Question: I'm trying to set up a WPF DataTemplate that will be used for 'Line' ('System.Windows.Shapes.Line') objects.
From a default .NET 4 WPF Application, I set my Window xaml to:
'''
<Window x:Class="WpfTestDataTemplates.MainWindow"
xmlns="http://schemas.microsoft.com/winfx/2006/xaml/presentation"
xmlns:x="http://schemas.microsoft.com/winfx/2006/xaml"
xmlns:system="clr-namespace:System;assembly=mscorlib"
Title="MainWindow" Height="350" Width="525">
<Window.Resources>
<DataTemplate DataType="{x:Type system:String}" >
<TextBlock>It's a string</TextBlock>
</DataTemplate>
<DataTemplate DataType="{x:Type Line}" >
<TextBlock>It's a line</TextBlock>
</DataTemplate>
</Window.Resources>
<ListView ItemsSource="{Binding MyItems}" />
</Window>
'''
And the code behind is:
'''
using System.Collections.Generic;
using System.Windows;
using System.Windows.Shapes;
namespace WpfTestDataTemplates
{
public partial class MainWindow : Window
{
public List<object> MyItems {get; set; }
public MainWindow()
{
InitializeComponent();
DataContext = this;
MyItems = new List<object>();
MyItems.Add("The first string");
MyItems.Add(new Line { X1 = 0, Y1 = 0, X2 = 5, Y2 = 5 });
MyItems.Add("The second string");
MyItems.Add(new Rectangle { Height = 5, Width = 15 });
MyItems.Add(42);
}
}
}
'''
The resulting window looks like this:

I expect the second entry to read: It's a line, but instead it seems the DataTemplate for the 'Line' type is not found. For types without an explicit DataTemplate, I expect the default rendering to be the .ToString() member of the object, but that's not what is happening either. So I'd expect the fourth entry to read: System.Windows.Shapes.Rectangle
Why is the '{x:Type Line}' type not being recognized, and what DataTemplate is being applied to Shape objects?
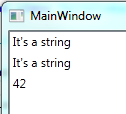
Answer: A 'DataTemplate' is what you use to put UI on data objects that aren't themselves 'UIElements' and have no concept of rendering themselves on-screen. 'Line' and 'Rectangle' however are UIElements - they know how to render themselves, and don't need a DataTemplate to tell them how.
If you give your Line and Rectangle some color, you'll see that they disregard the well-meaning DataTemplate and show up in the list as a line and a rectangle:
'''
MyItems.Add(new Line { X1 = 0, Y1 = 0, X2 = 5, Y2 = 5,
Stroke = Brushes.Lime, StrokeThickness = 2 });
...
MyItems.Add(new Rectangle { Height = 5, Width = 15, Fill = Brushes.Blue });
'''

To change the appearance of UIElements, you'd typically use 'Style' (if it is a 'FrameworkElement') and/or 'ControlTemplate' (if it is a 'Control').
If, instead of a 'Line', you have your own data class a line (let's call it 'LineData'), you can use a DataTemplate to render that class any way you'd like:
'''
public class LineData
{
public LineData(Point start, Point end)
{
this.Start = start;
this.End = end;
}
public Point Start { get; private set; }
public Point End { get; private set; }
public double XLength
{
get { return this.End.X - this.Start.X; }
}
public double YLength
{
get { return this.End.Y - this.Start.Y; }
}
}
...
MyItems.Add(new LineData(new Point(10, 10), new Point(60, 30)));
'''
..and the DataTemplate..
'''
<DataTemplate DataType="{x:Type vm:LineData}" >
<StackPanel Orientation="Horizontal" SnapsToDevicePixels="True" >
<TextBlock>It's a line:</TextBlock>
<Grid>
<Rectangle Stroke="Black" StrokeThickness="1"
Width="{Binding Path=XLength}" Height="{Binding Path=YLength}" />
<Line Stroke="Red" StrokeThickness="2"
X1="{Binding Path=Start.X}" Y1="{Binding Path=Start.Y}"
X2="{Binding Path=End.X}" Y2="{Binding Path=End.Y}" />
</Grid>
</StackPanel>
</DataTemplate>
'''
..gives us: